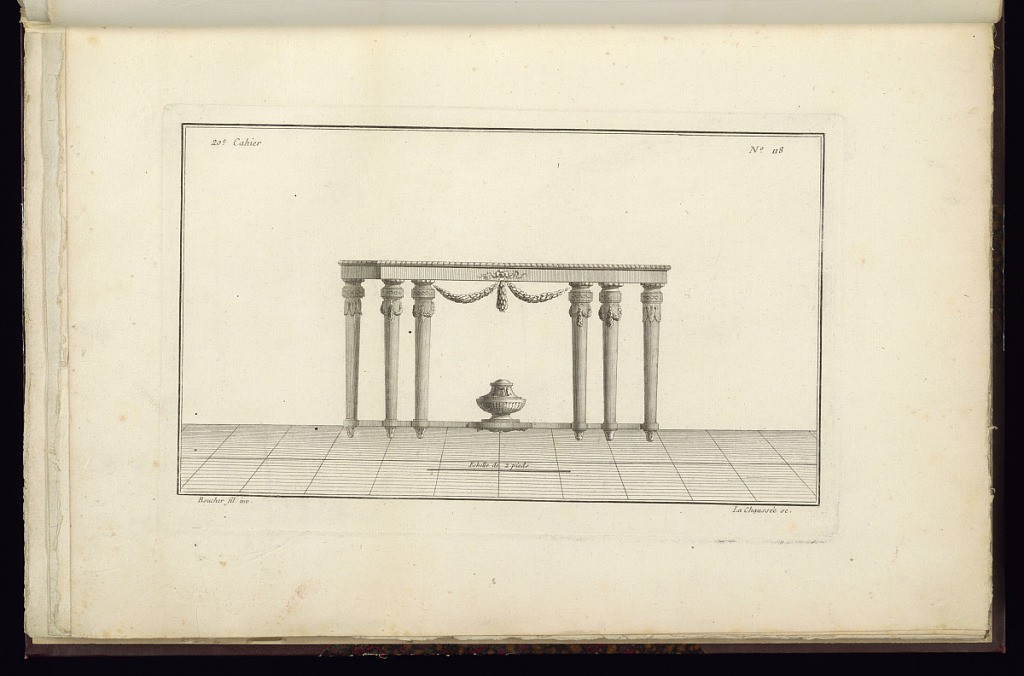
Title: Design for a Table with a Vase at its Base
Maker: Juste-François Boucher, French, 1736 – 1782
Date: ca. 1775
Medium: Engraving on off white laid paper
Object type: Print
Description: Design for a rectangular, six-legged side table with a censer at its base. The table is decorated with ornament motifs including wave pattern, ribbon twist, bound leaf garland, and beading. The plate is signed.